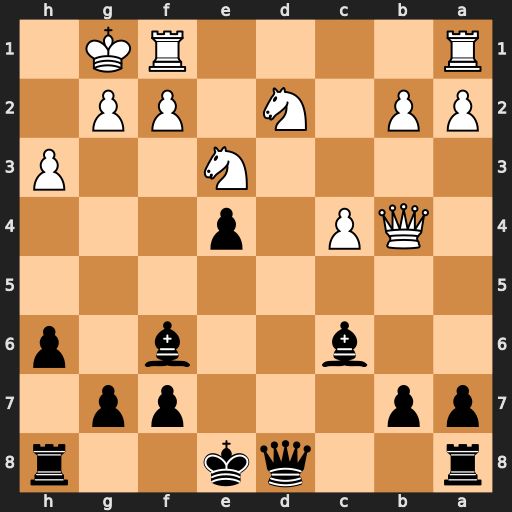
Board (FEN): r2qk2r/pp3pp1/2b2b1p/8/1QP1p3/4N2P/PP1N1PP1/R4RK1
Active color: b
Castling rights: kq
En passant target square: -
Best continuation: a5 Qc5 Qxd2